Interaction volume radius: 5 \u00c5
Interaction volume height: 40 \u00c5
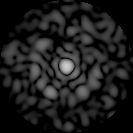
Disorder parameter: 0.8185